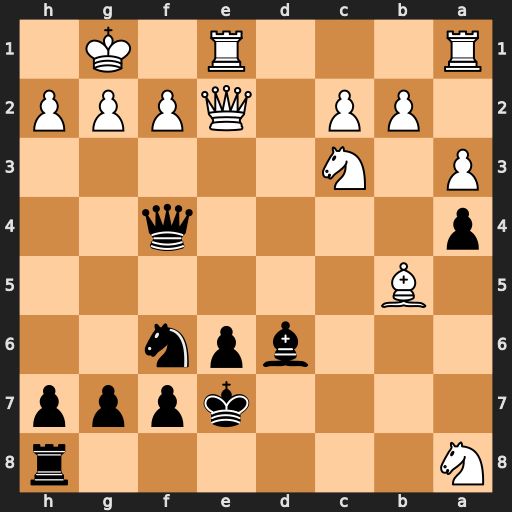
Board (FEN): N6r/4kppp/3bpn2/1B6/p4q2/P1N5/1PP1QPPP/R3R1K1
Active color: b
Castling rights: -
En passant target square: -
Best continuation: Qxh2+ Kf1 Qh1#